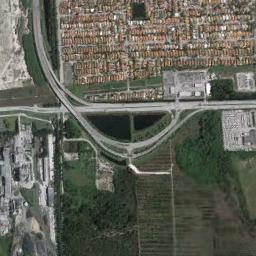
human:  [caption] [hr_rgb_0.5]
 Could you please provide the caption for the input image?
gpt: The overpass is on the grass next to some houses .

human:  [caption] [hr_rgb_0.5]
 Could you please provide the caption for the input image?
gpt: There are numerous trees and buildings beside the overpass .

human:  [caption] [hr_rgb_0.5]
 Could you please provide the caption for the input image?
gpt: An overpass is above the road .

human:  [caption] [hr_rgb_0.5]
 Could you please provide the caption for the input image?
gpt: The directional overpass is over the roads and the overpass is flanked by lots of buildings and some fields .

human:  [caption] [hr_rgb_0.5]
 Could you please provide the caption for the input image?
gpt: There are many brown buildings and some green trees beside the overpass .